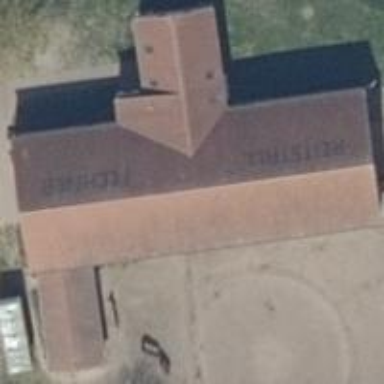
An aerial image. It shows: Farm auxiliary building with flat roof.